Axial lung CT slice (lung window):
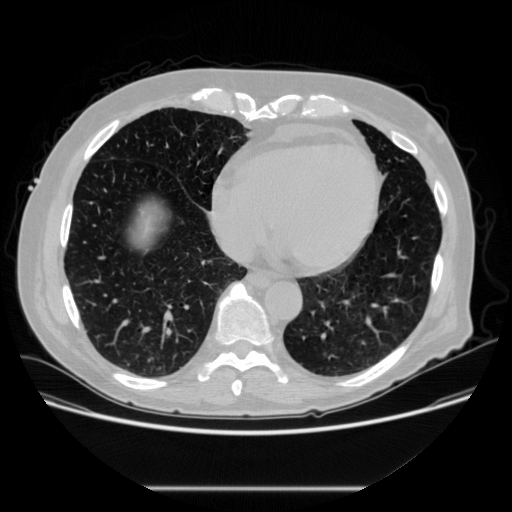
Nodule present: no